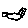
Label: bird